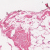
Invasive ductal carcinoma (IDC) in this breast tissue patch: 0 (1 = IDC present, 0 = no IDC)